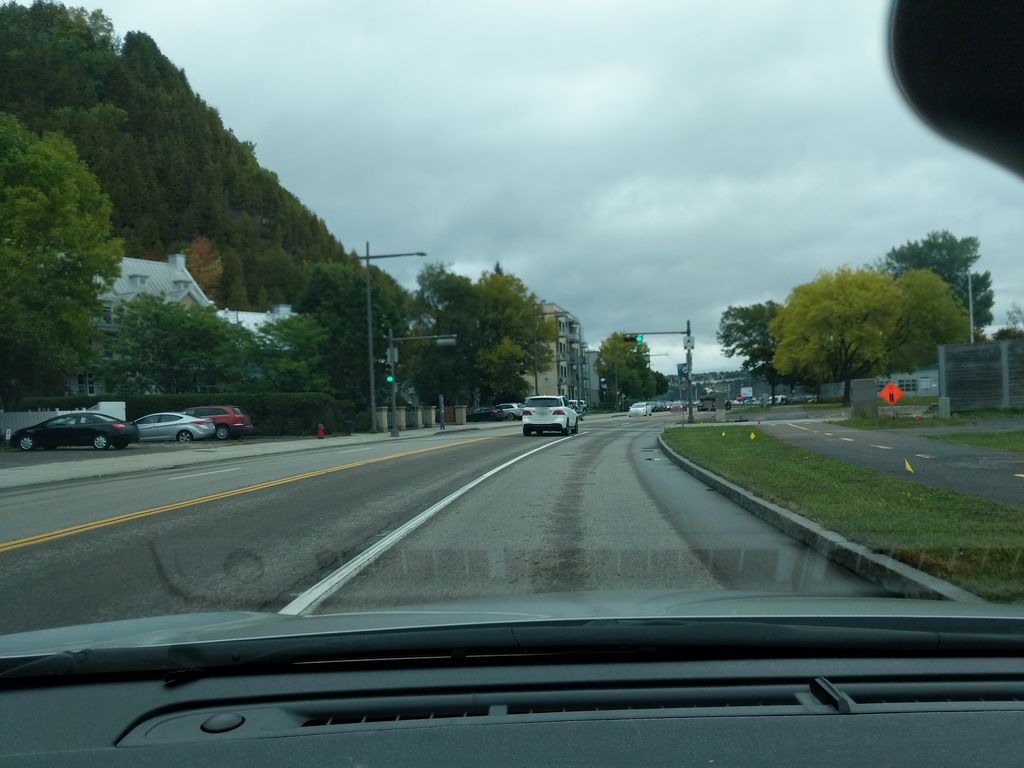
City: quebec_city